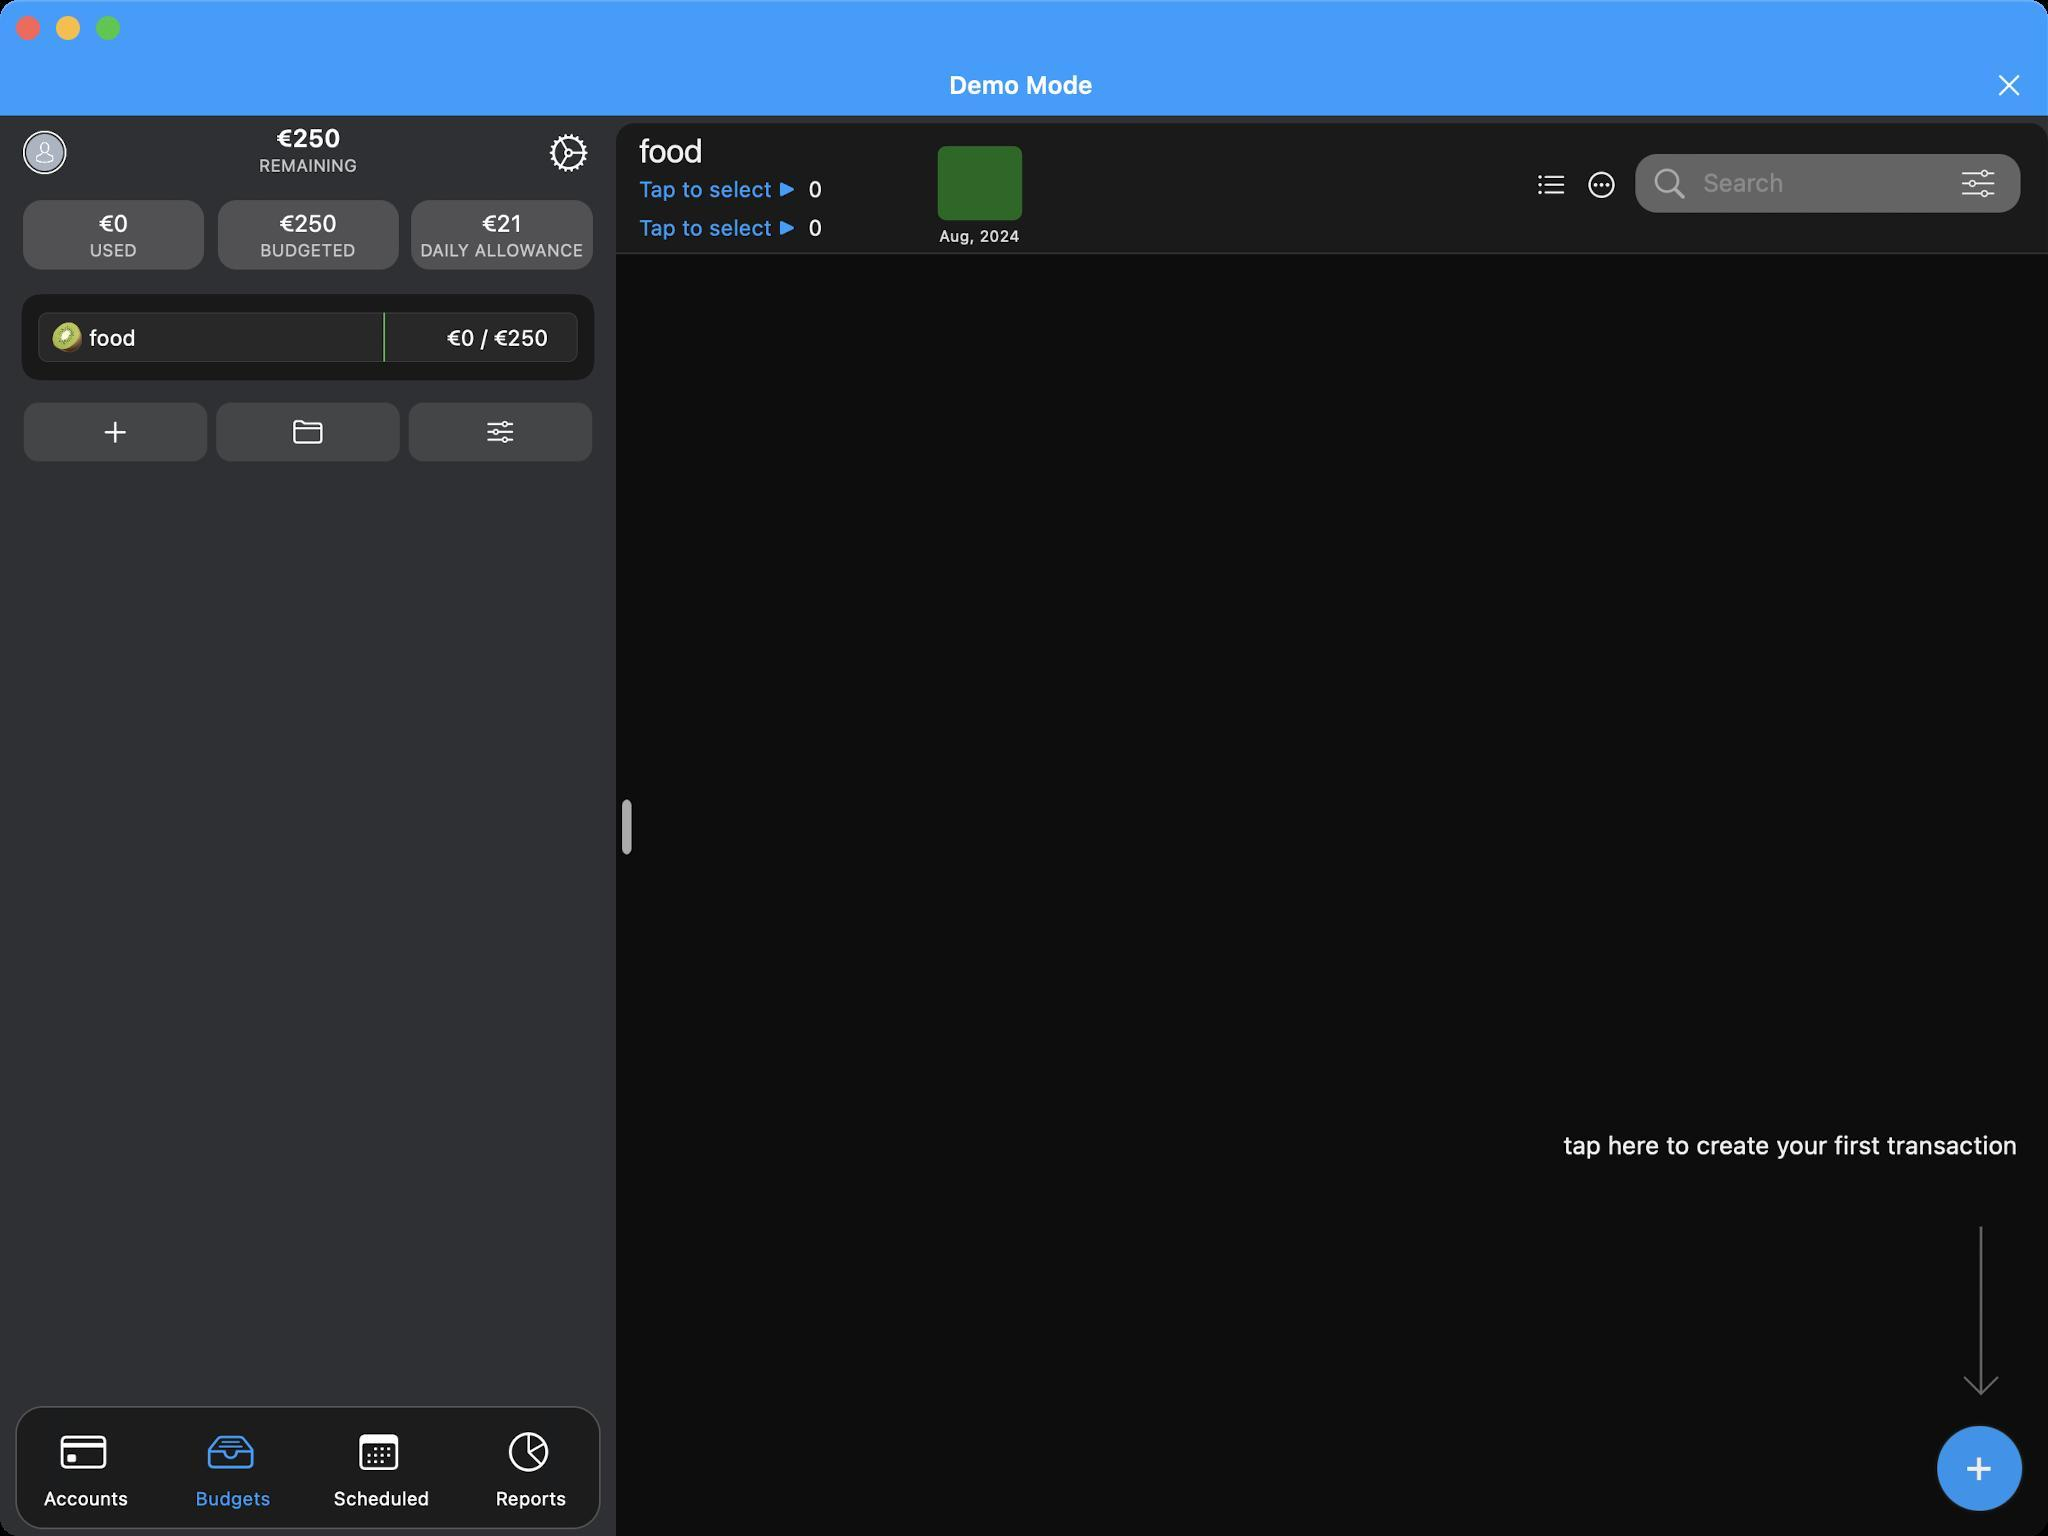
Accessibility tree:
{"name": "MoneyWiz", "role": "AXWindow", "description": null, "role_description": "standard window", "value": null, "position": "352.00;95.00", "size": "1024;768", "children": [{"name": null, "role": "AXGroup", "description": null, "role_description": "group", "value": null, "position": "0.00;0.00", "size": "1024;768", "children": [{"name": null, "role": "AXGroup", "description": null, "role_description": "group", "value": null, "position": "0.00;0.00", "size": "1024;768", "children": [{"name": null, "role": "AXGroup", "description": null, "role_description": "group", "value": null, "position": "0.00;0.00", "size": "1024;768", "children": [{"name": null, "role": "AXStaticText", "description": "Demo Mode", "role_description": "text", "value": null, "position": "159.77;34.65", "size": "701;16", "children": []}, {"name": null, "role": "AXButton", "description": "Close", "role_description": "button", "value": null, "position": "985.60;27.72", "size": "39;30", "children": []}, {"name": null, "role": "AXGroup", "description": null, "role_description": "table", "value": null, "position": "0.00;57.75", "size": "308;711", "children": [{"name": null, "role": "AXGroup", "description": null, "role_description": "group", "value": "", "position": "0.00;57.75", "size": "308;85", "children": [{"name": null, "role": "AXStaticText", "description": "€0, USED, €250, REMAINING, €250, BUDGETED, €21, DAILY ALLOWANCE", "role_description": "text", "value": "", "position": "0.00;57.75", "size": "308;85", "children": []}, {"name": null, "role": "AXButton", "description": "settings", "role_description": "button", "value": null, "position": "273.35;65.45", "size": "22;22", "children": []}, {"name": null, "role": "AXButton", "description": "avatar anonymous", "role_description": "button", "value": null, "position": "13.09;66.99", "size": "18;18", "children": []}]}, {"name": null, "role": "AXGroup", "description": null, "role_description": "group", "value": "", "position": "0.00;142.45", "size": "308;52", "children": [{"name": null, "role": "AXStaticText", "description": "food, €0 / €250", "role_description": "text", "value": "", "position": "0.00;142.45", "size": "308;52", "children": []}]}, {"name": null, "role": "AXGroup", "description": null, "role_description": "group", "value": "", "position": "0.00;194.81", "size": "308;42", "children": [{"name": null, "role": "AXButton", "description": "add", "role_description": "button", "value": null, "position": "11.55;200.97", "size": "92;30", "children": []}, {"name": null, "role": "AXButton", "description": "move", "role_description": "button", "value": null, "position": "107.80;200.97", "size": "92;30", "children": []}, {"name": null, "role": "AXButton", "description": "edit", "role_description": "button", "value": null, "position": "204.05;200.97", "size": "92;30", "children": []}]}]}, {"name": null, "role": "AXGroup", "description": null, "role_description": "group", "value": null, "position": "308.00;57.75", "size": "716;711", "children": [{"name": null, "role": "AXGroup", "description": null, "role_description": "group", "value": null, "position": "319.55;61.60", "size": "691;62", "children": [{"name": null, "role": "AXStaticText", "description": "food", "role_description": "text", "value": null, "position": "319.55;65.45", "size": "32;20", "children": []}, {"name": null, "role": "AXHeading", "description": "Combined Chart. 2 datasets. , ", "role_description": "heading", "value": null, "position": "457.38;61.60", "size": "264;62", "children": []}, {"name": null, "role": "AXGroup", "description": null, "role_description": "group", "value": null, "position": "319.55;84.70", "size": "92;38", "children": [{"name": null, "role": "AXStaticText", "description": "Tap to select ▶", "role_description": "text", "value": null, "position": "319.55;84.70", "size": "79;19", "children": []}, {"name": null, "role": "AXStaticText", "description": "0", "role_description": "text", "value": null, "position": "404.25;84.70", "size": "7;19", "children": []}, {"name": null, "role": "AXStaticText", "description": "Tap to select ▶", "role_description": "text", "value": null, "position": "319.55;103.95", "size": "79;19", "children": []}, {"name": null, "role": "AXStaticText", "description": "0", "role_description": "text", "value": null, "position": "404.25;103.95", "size": "7;19", "children": []}]}, {"name": null, "role": "AXGroup", "description": null, "role_description": "group", "value": null, "position": "767.69;77.00", "size": "243;31", "children": [{"name": null, "role": "AXButton", "description": "List", "role_description": "button", "value": null, "position": "767.69;77.00", "size": "16;31", "children": []}, {"name": null, "role": "AXButton", "description": "More", "role_description": "button", "value": null, "position": "793.10;77.00", "size": "15;31", "children": []}, {"name": null, "role": "AXGroup", "description": null, "role_description": "group", "value": null, "position": "825.44;80.08", "size": "181;23", "children": [{"name": null, "role": "AXTextField", "description": null, "role_description": "text field", "value": "", "position": "851.62;80.08", "size": "149;23", "children": []}]}, {"name": null, "role": "AXButton", "description": "Filters Button", "role_description": "button", "value": null, "position": "968.66;77.77", "size": "42;28", "children": []}]}]}, {"name": null, "role": "AXButton", "description": null, "role_description": "button", "value": null, "position": "308.00;386.54", "size": "19;54", "children": []}, {"name": null, "role": "AXButton", "description": null, "role_description": "button", "value": null, "position": "311.08;399.63", "size": "5;28", "children": []}, {"name": null, "role": "AXStaticText", "description": "tap here to create your first transaction", "role_description": "text", "value": null, "position": "765.38;539.00", "size": "243;68", "children": []}, {"name": null, "role": "AXButton", "description": "+", "role_description": "button", "value": null, "position": "968.66;713.02", "size": "42;42", "children": []}]}, {"name": null, "role": "AXButton", "description": null, "role_description": "button", "value": null, "position": "8.47;703.01", "size": "69;62", "children": []}, {"name": null, "role": "AXButton", "description": "card", "role_description": "button", "value": null, "position": "8.47;710.71", "size": "69;31", "children": []}, {"name": null, "role": "AXButton", "description": null, "role_description": "button", "value": null, "position": "77.00;703.01", "size": "69;62", "children": []}, {"name": null, "role": "AXButton", "description": "Inbox Full", "role_description": "button", "value": null, "position": "82.00;710.71", "size": "69;31", "children": []}, {"name": null, "role": "AXButton", "description": null, "role_description": "button", "value": null, "position": "146.30;703.01", "size": "69;62", "children": []}, {"name": null, "role": "AXButton", "description": "calendar", "role_description": "button", "value": null, "position": "156.31;710.71", "size": "69;31", "children": []}, {"name": null, "role": "AXButton", "description": null, "role_description": "button", "value": null, "position": "215.60;703.01", "size": "69;62", "children": []}, {"name": null, "role": "AXButton", "description": "chart pie", "role_description": "button", "value": null, "position": "231.00;710.71", "size": "69;31", "children": []}, {"name": null, "role": "AXStaticText", "description": "Accounts", "role_description": "text", "value": null, "position": "8.47;741.51", "size": "69;15", "children": []}, {"name": null, "role": "AXStaticText", "description": "Budgets", "role_description": "text", "value": null, "position": "82.00;741.51", "size": "69;15", "children": []}, {"name": null, "role": "AXStaticText", "description": "Scheduled", "role_description": "text", "value": null, "position": "156.31;741.51", "size": "69;15", "children": []}, {"name": null, "role": "AXStaticText", "description": "Reports", "role_description": "text", "value": null, "position": "231.00;741.51", "size": "69;15", "children": []}]}]}]}, {"name": null, "role": "AXButton", "description": null, "role_description": "close button", "value": null, "position": "7.00;6.00", "size": "14;16", "children": []}, {"name": null, "role": "AXButton", "description": null, "role_description": "full screen button", "value": null, "position": "47.00;6.00", "size": "14;16", "children": [{"name": null, "role": "AXGroup", "description": null, "role_description": "group", "value": null, "position": "47.00;6.00", "size": "14;16", "children": [{"name": null, "role": "AXGroup", "description": null, "role_description": "group", "value": null, "position": "47.00;6.00", "size": "14;16", "children": []}]}]}, {"name": null, "role": "AXButton", "description": null, "role_description": "minimize button", "value": null, "position": "27.00;6.00", "size": "14;16", "children": []}]}